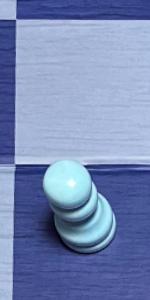
Label: Pawn_White